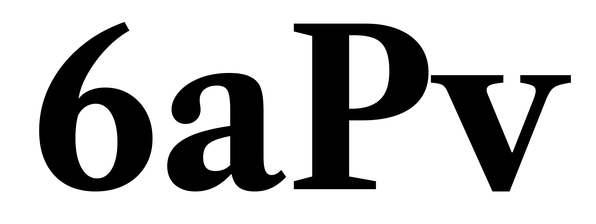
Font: LibreCaslonText_Bold